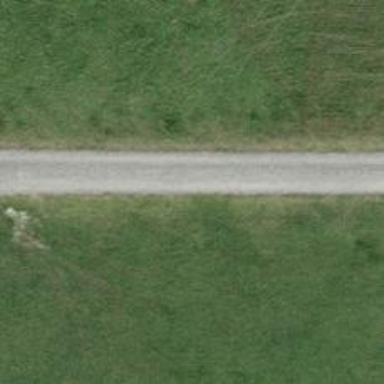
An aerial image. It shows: Gravel track road.